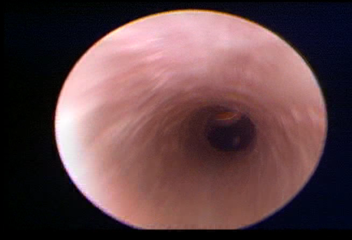
Modality: WLC
Class: Normal mucosa
Bladder cancer association: No